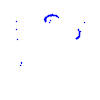
Particle: proton